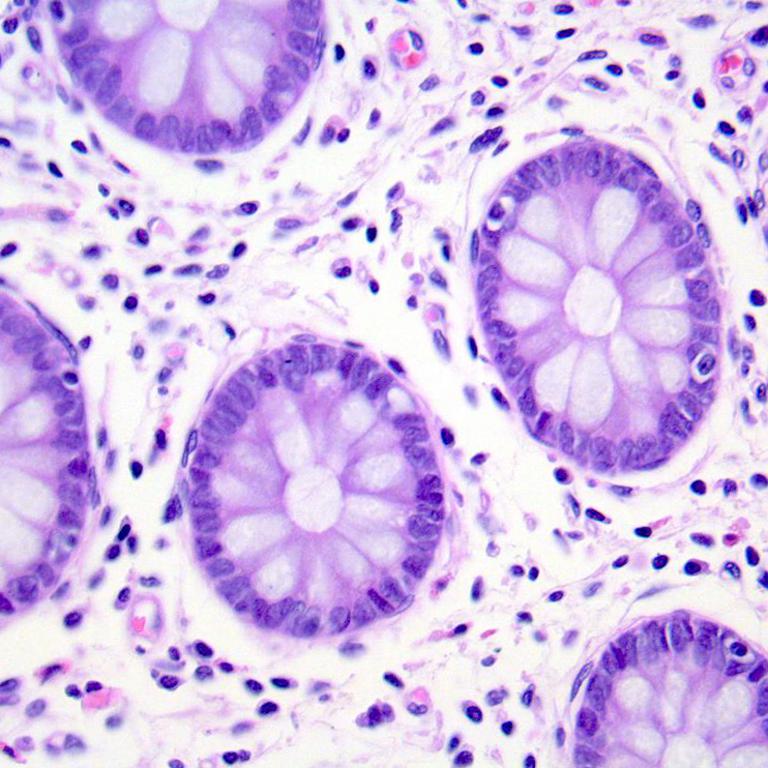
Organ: colon
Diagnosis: benign